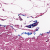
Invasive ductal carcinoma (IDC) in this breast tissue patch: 0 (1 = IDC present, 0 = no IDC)